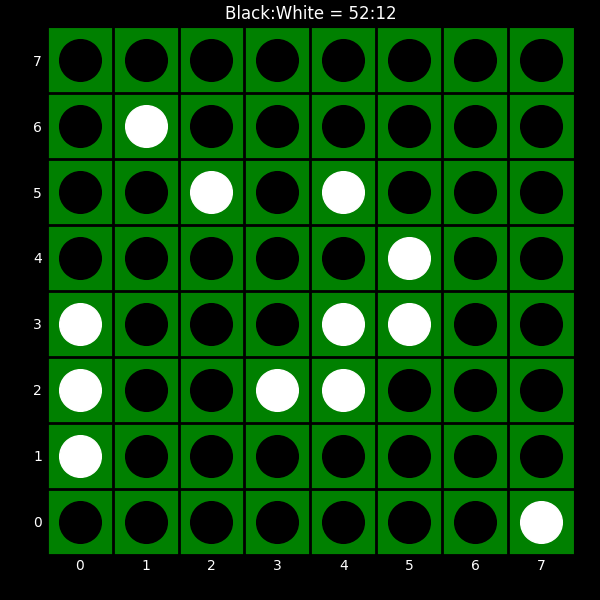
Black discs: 52
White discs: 12